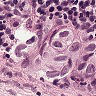
Metastatic tissue present: yes